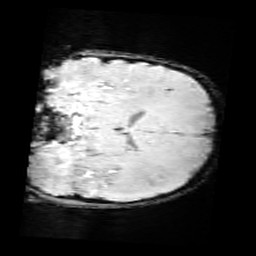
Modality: SWI
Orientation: coronal
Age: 11
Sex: male
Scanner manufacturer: siemens
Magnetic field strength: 3 T
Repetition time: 0.027 s
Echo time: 0.02 s